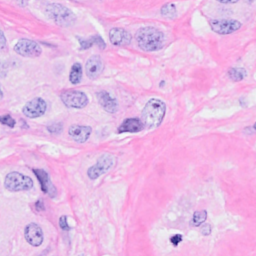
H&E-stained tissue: Breast